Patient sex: M
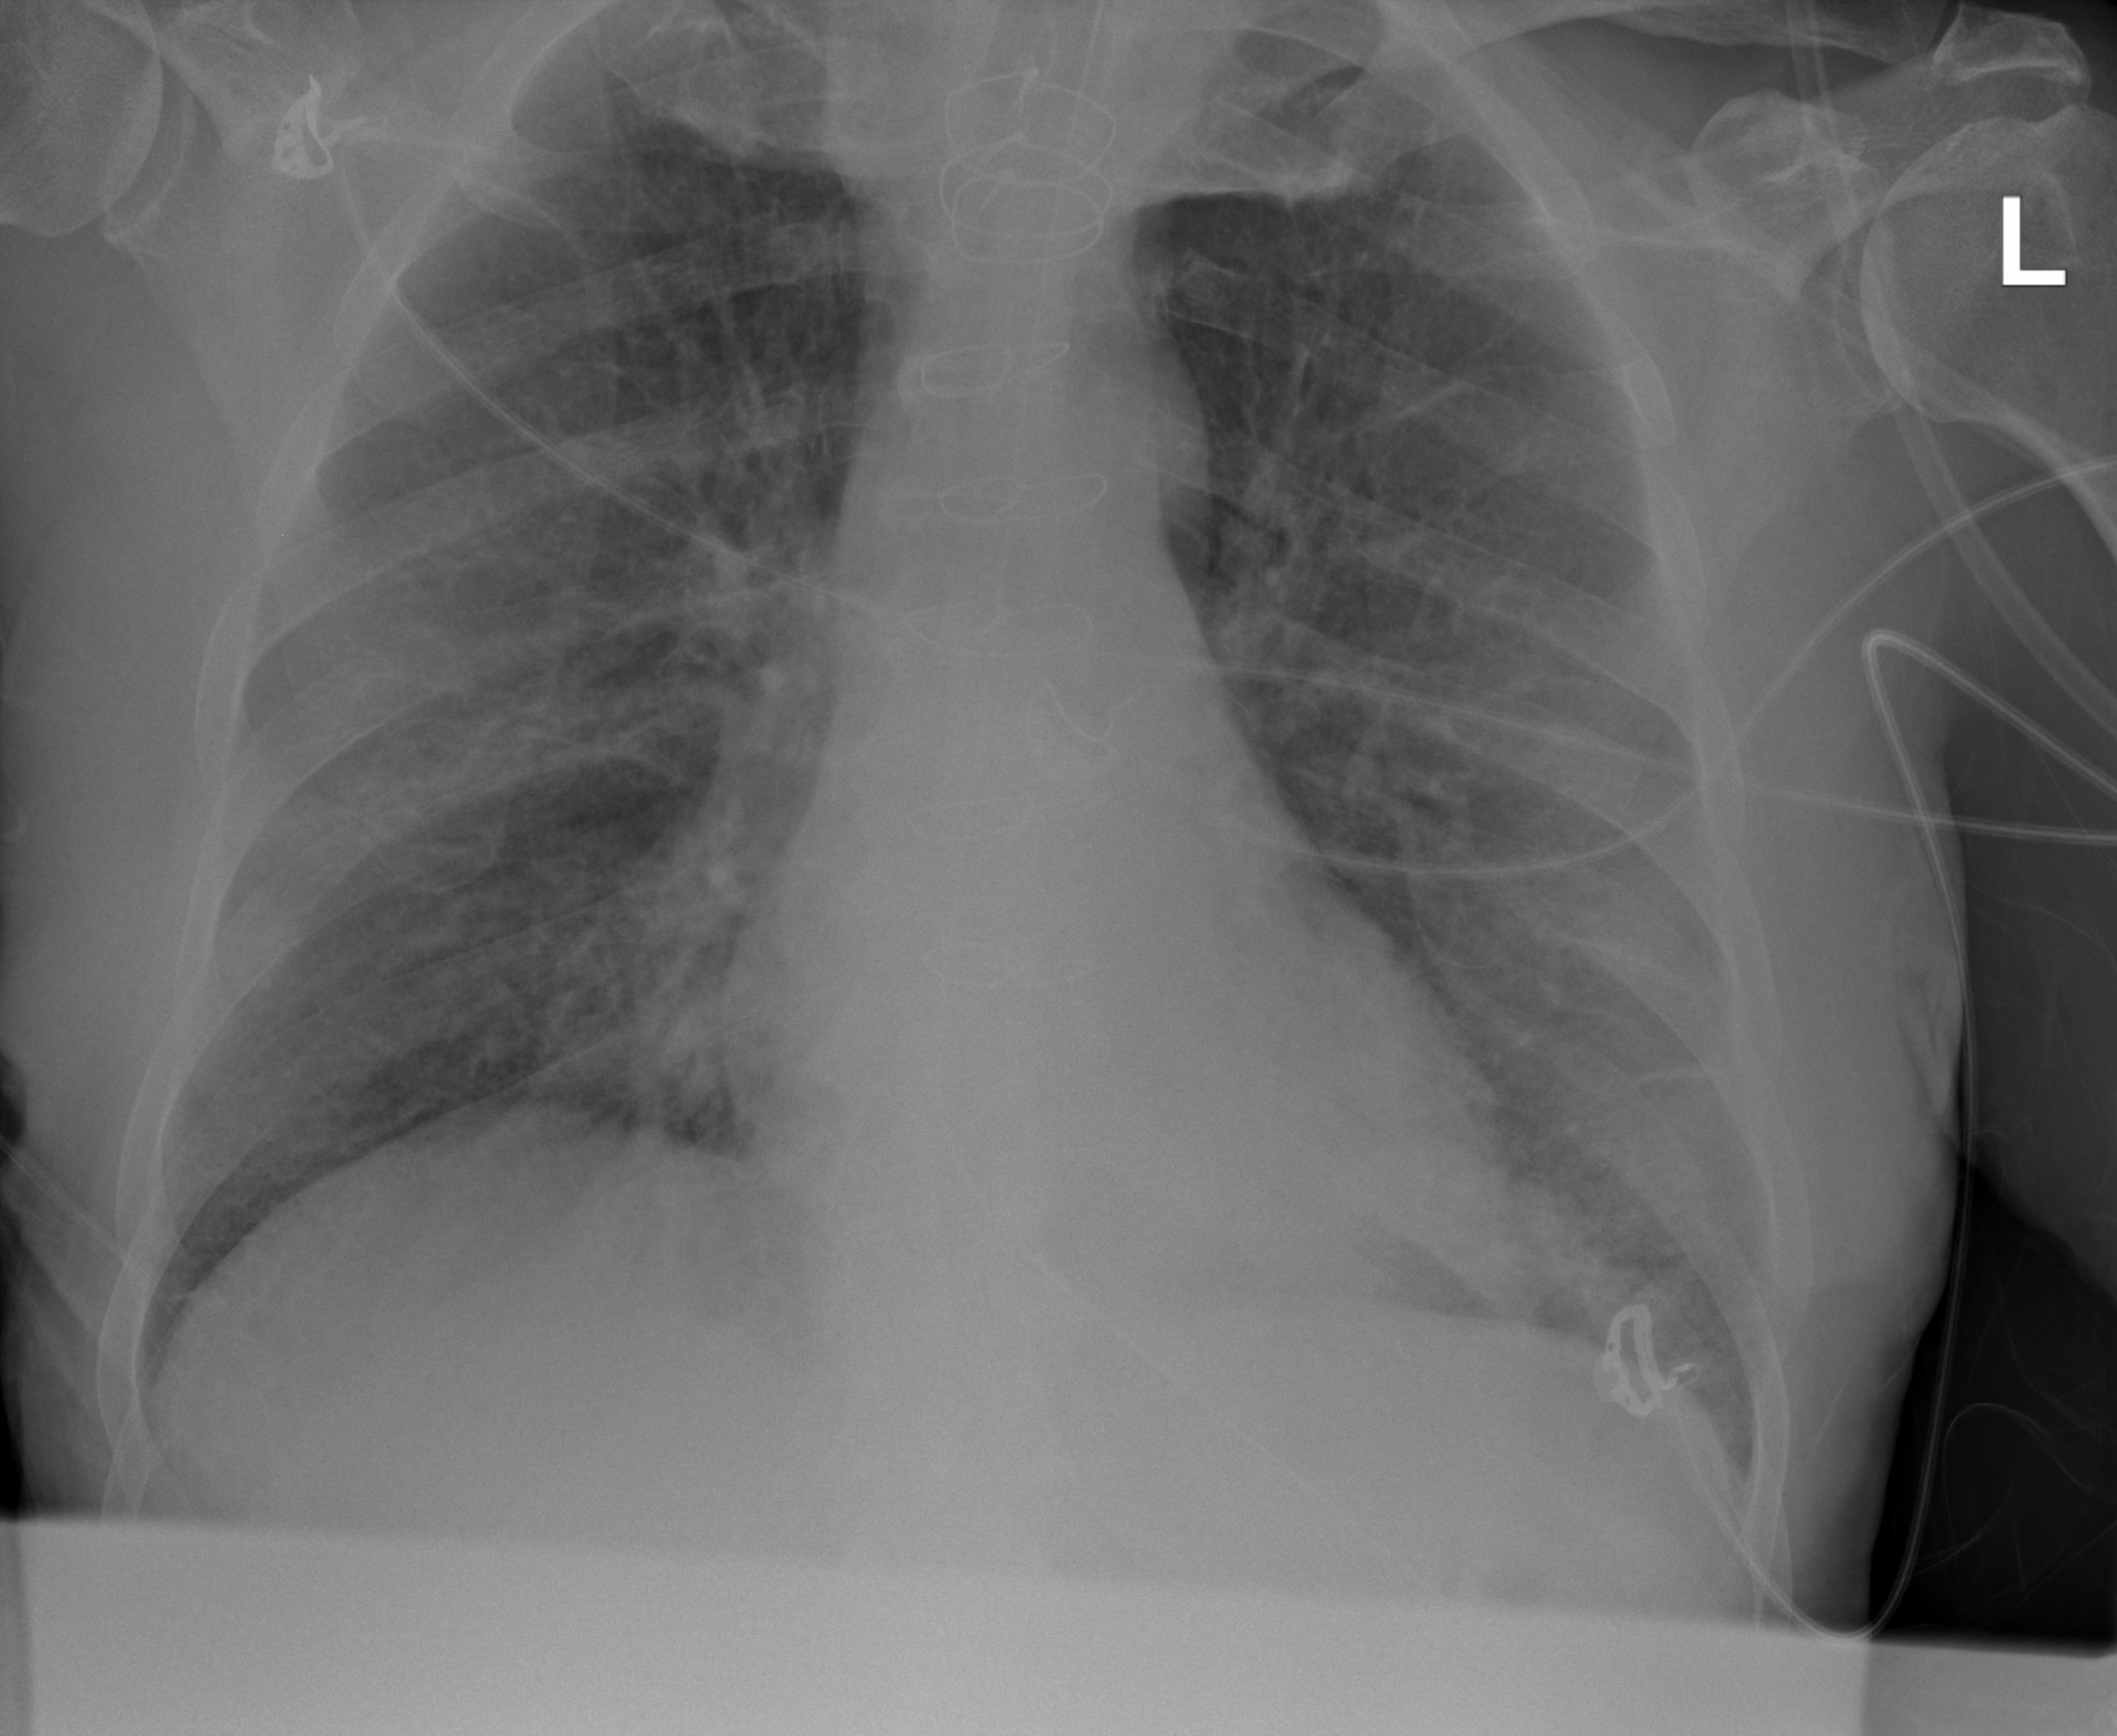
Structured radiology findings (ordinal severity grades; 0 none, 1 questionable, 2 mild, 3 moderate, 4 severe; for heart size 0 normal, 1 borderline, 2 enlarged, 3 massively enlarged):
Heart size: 0
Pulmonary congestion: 0
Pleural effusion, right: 0
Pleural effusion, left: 0
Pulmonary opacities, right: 2
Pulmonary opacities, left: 2
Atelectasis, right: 0
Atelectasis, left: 2